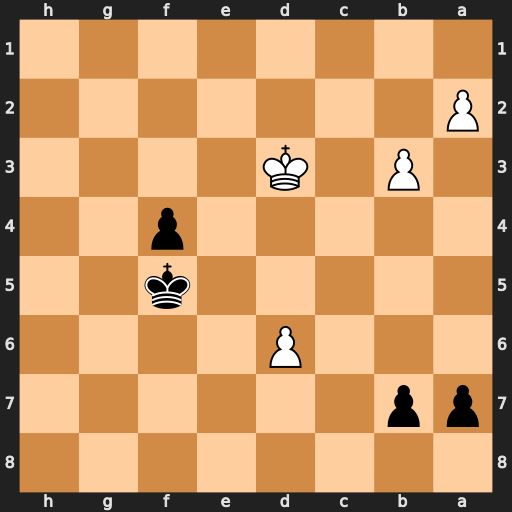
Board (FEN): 8/pp6/3P4/5k2/5p2/1P1K4/P7/8
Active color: b
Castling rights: -
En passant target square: -
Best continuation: Ke6 Ke4 Kxd6 a3 Kc5